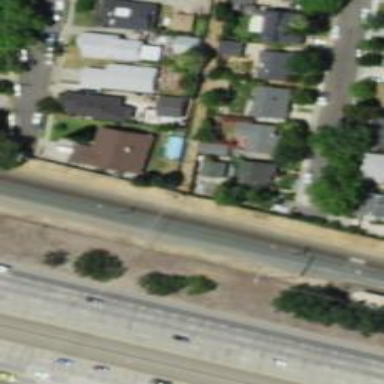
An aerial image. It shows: Alley classified as service road.